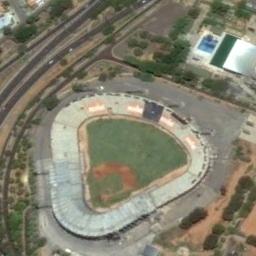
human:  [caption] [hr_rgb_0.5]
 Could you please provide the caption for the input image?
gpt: The stadium's roof has wavy white signs .

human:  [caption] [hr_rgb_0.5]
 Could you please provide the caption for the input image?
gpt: The stadium is next to some trees and roads .

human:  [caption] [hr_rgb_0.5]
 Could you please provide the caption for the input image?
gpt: Irregular stadium surrounded by buildings and roads, Surrounded by vegetation .

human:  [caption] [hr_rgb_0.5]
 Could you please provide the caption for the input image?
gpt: There are many trees around the stadium .

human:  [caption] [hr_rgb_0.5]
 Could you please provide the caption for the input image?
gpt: There are some green bushes beside the stadium .